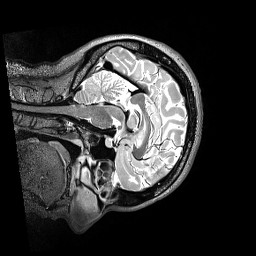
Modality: T2w
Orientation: sagittal
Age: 30
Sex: female
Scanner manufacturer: siemens
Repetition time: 3.2 s